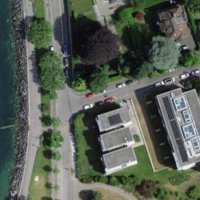
EUNIS habitat code: 53
Species observed at this site:
Chroicocephalus ridibundus
Phalacrocorax carbo
Corvus corone
Larus michahellis
Cygnus olor
Podiceps cristatus
Fulica atra
Viburnum tinus
Anas platyrhynchos
Mergus merganser
Passer domesticus
Columba livia
Motacilla alba